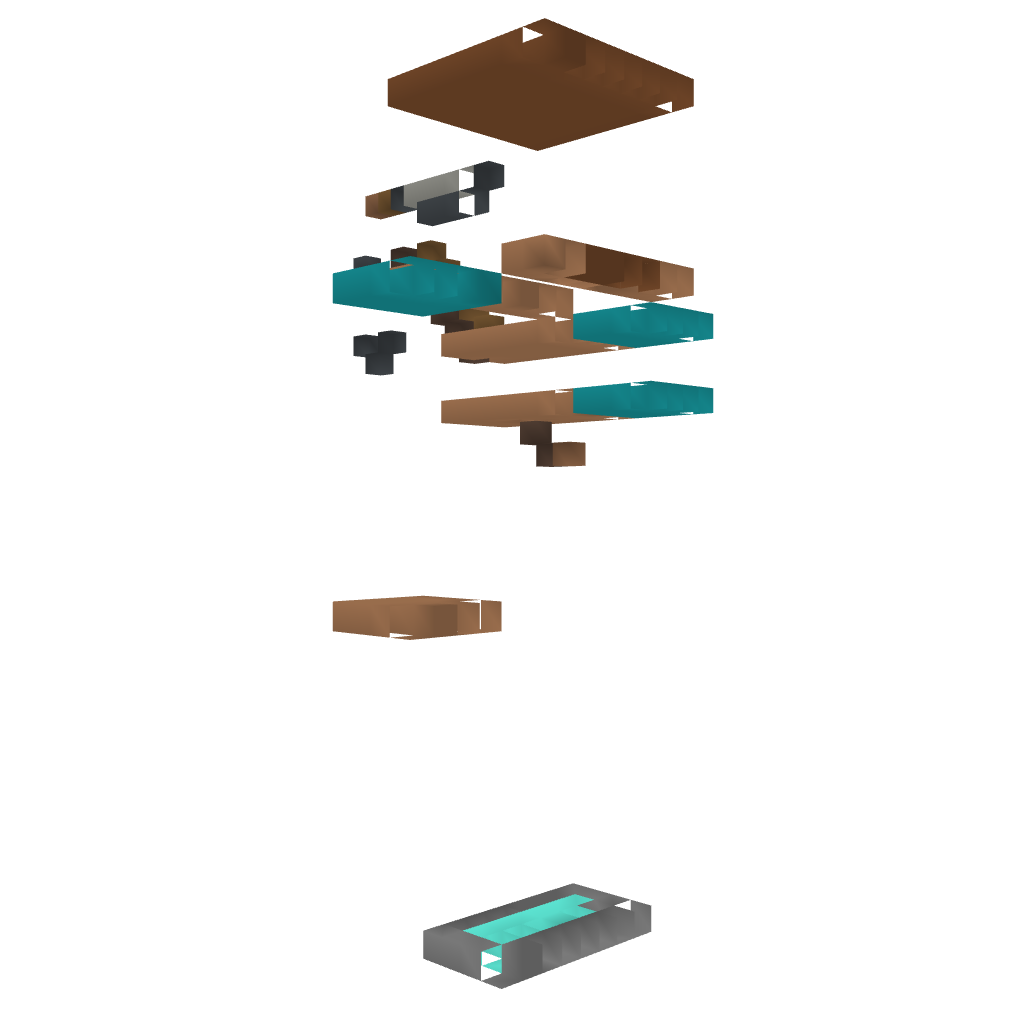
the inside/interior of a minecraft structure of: Steve the miner statue